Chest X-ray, PA view. Patient: 28 years old, sex M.
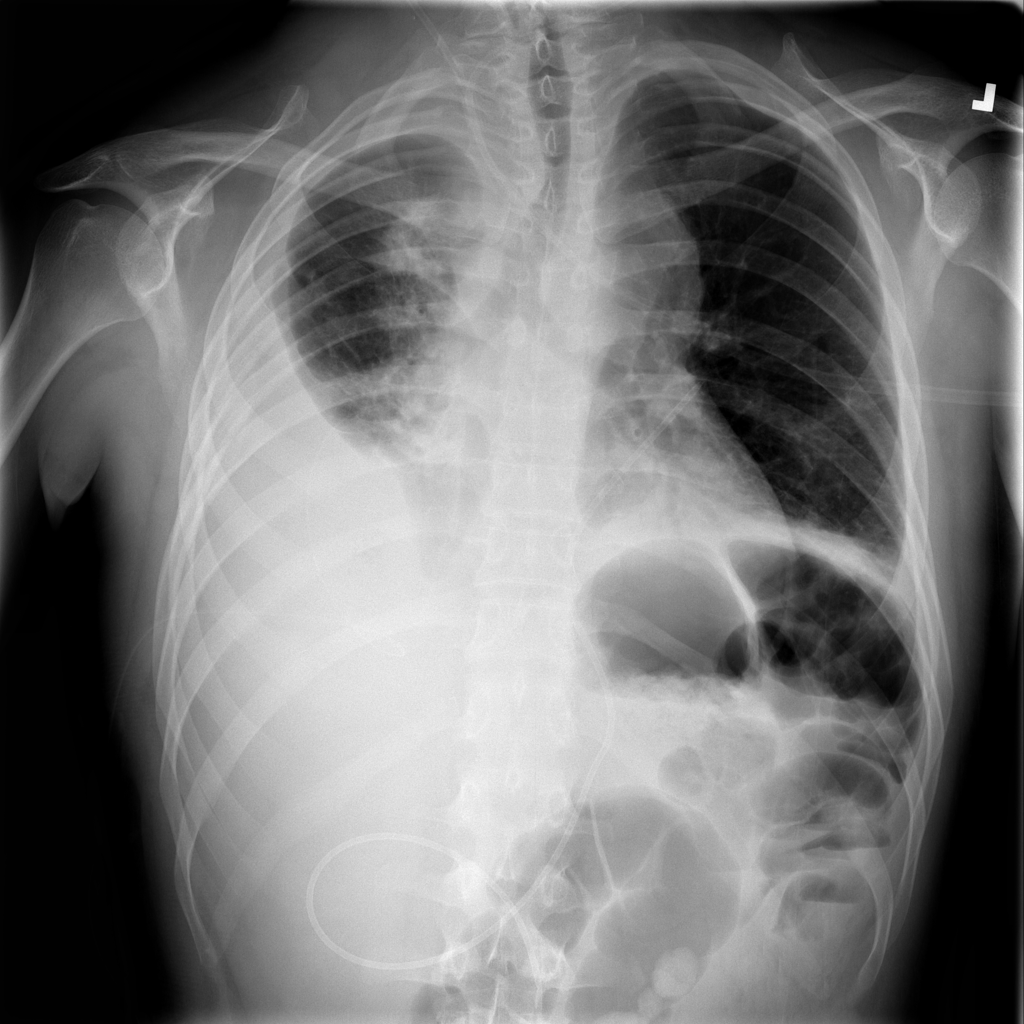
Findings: Atelectasis, Effusion, Infiltration